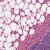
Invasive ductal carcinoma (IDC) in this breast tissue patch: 0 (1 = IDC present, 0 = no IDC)